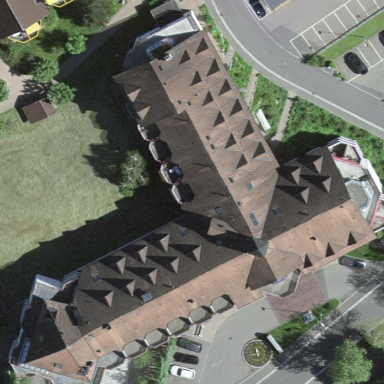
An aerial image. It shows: Hotel building.